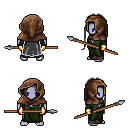
a pixel art fantasy rpg character, male body template, dark elf, purple skin, green robe, robe skirt, gray extra-long hairstyle, cloth hood, gold gloves, spear, four views (front, back, left, right), 2x2 character sprite sheet, small pixel art, hard edges, no anti-aliasing